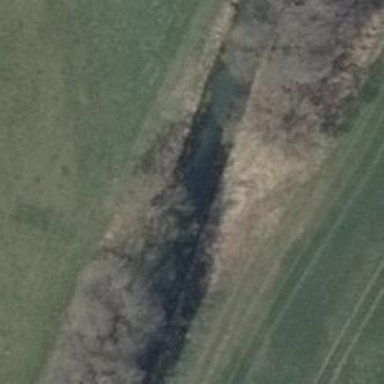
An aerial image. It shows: Row of deciduous broadleaved trees.